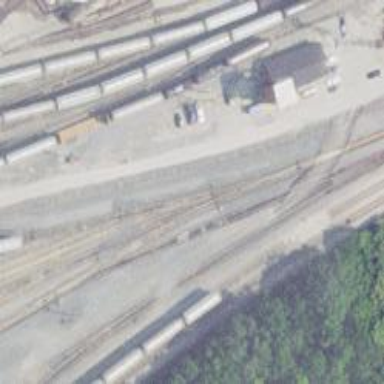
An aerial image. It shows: Railway yard.